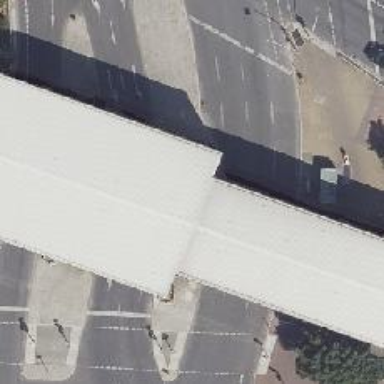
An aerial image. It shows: Secondary road with asphalt surface. There is cycleway on the right shared with buses.